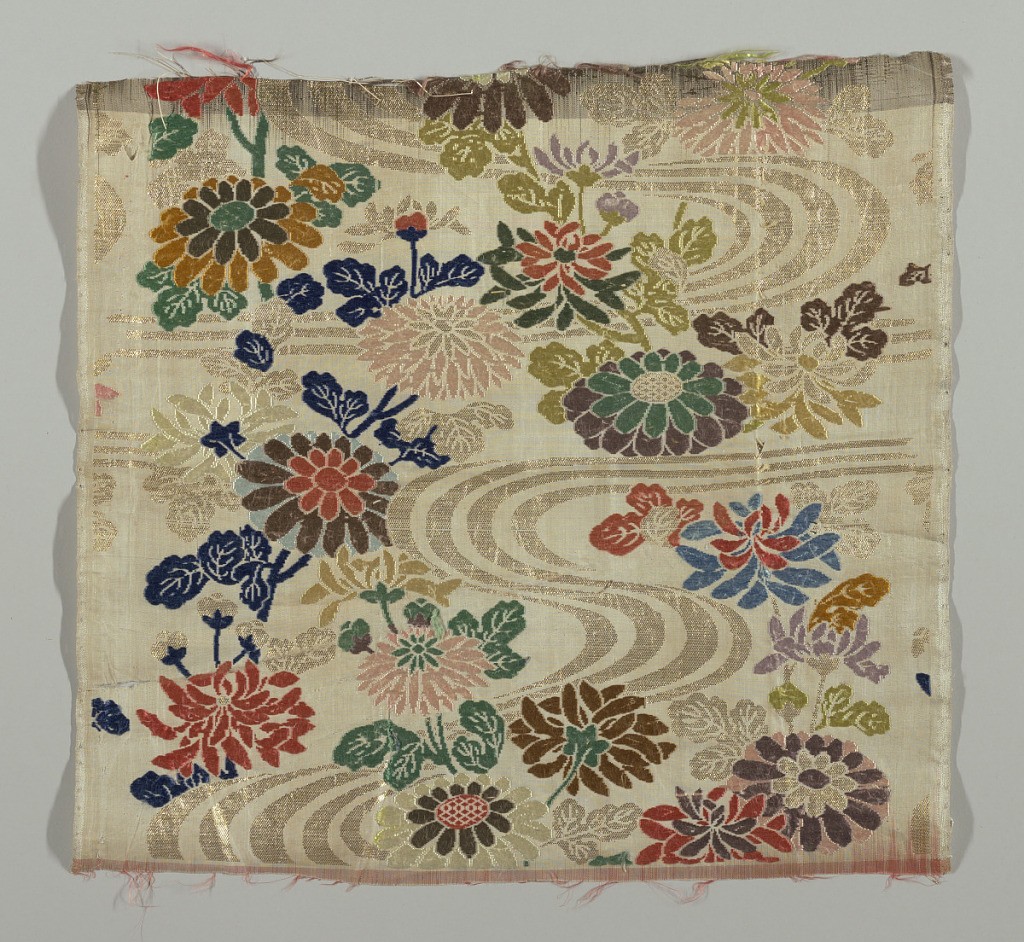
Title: Fragment
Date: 19th century
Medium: silk, gold foil on silk core Technique: plain twill with supplementary weft
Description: Design of floral units brocaded in colored silk and gold and on a background design of undulating lines in gold. The ground fabric is in plain twill weave; it is tan and at top and bottom changes to brown and orange-red respectively. This change is produced by chine dyeing of the warps and change of color of wefts.